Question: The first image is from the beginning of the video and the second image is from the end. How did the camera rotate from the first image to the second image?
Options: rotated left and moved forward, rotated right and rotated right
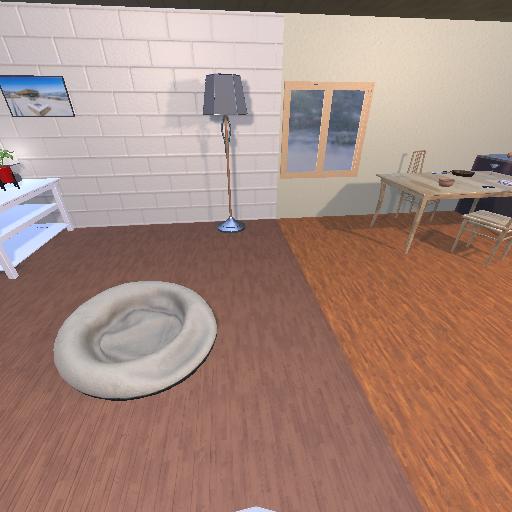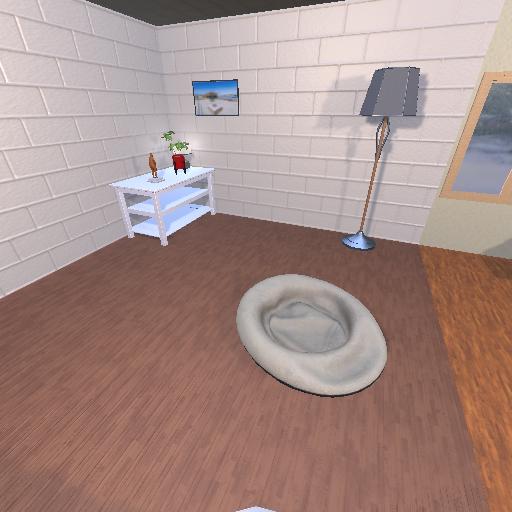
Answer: rotated left and moved forward